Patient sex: M
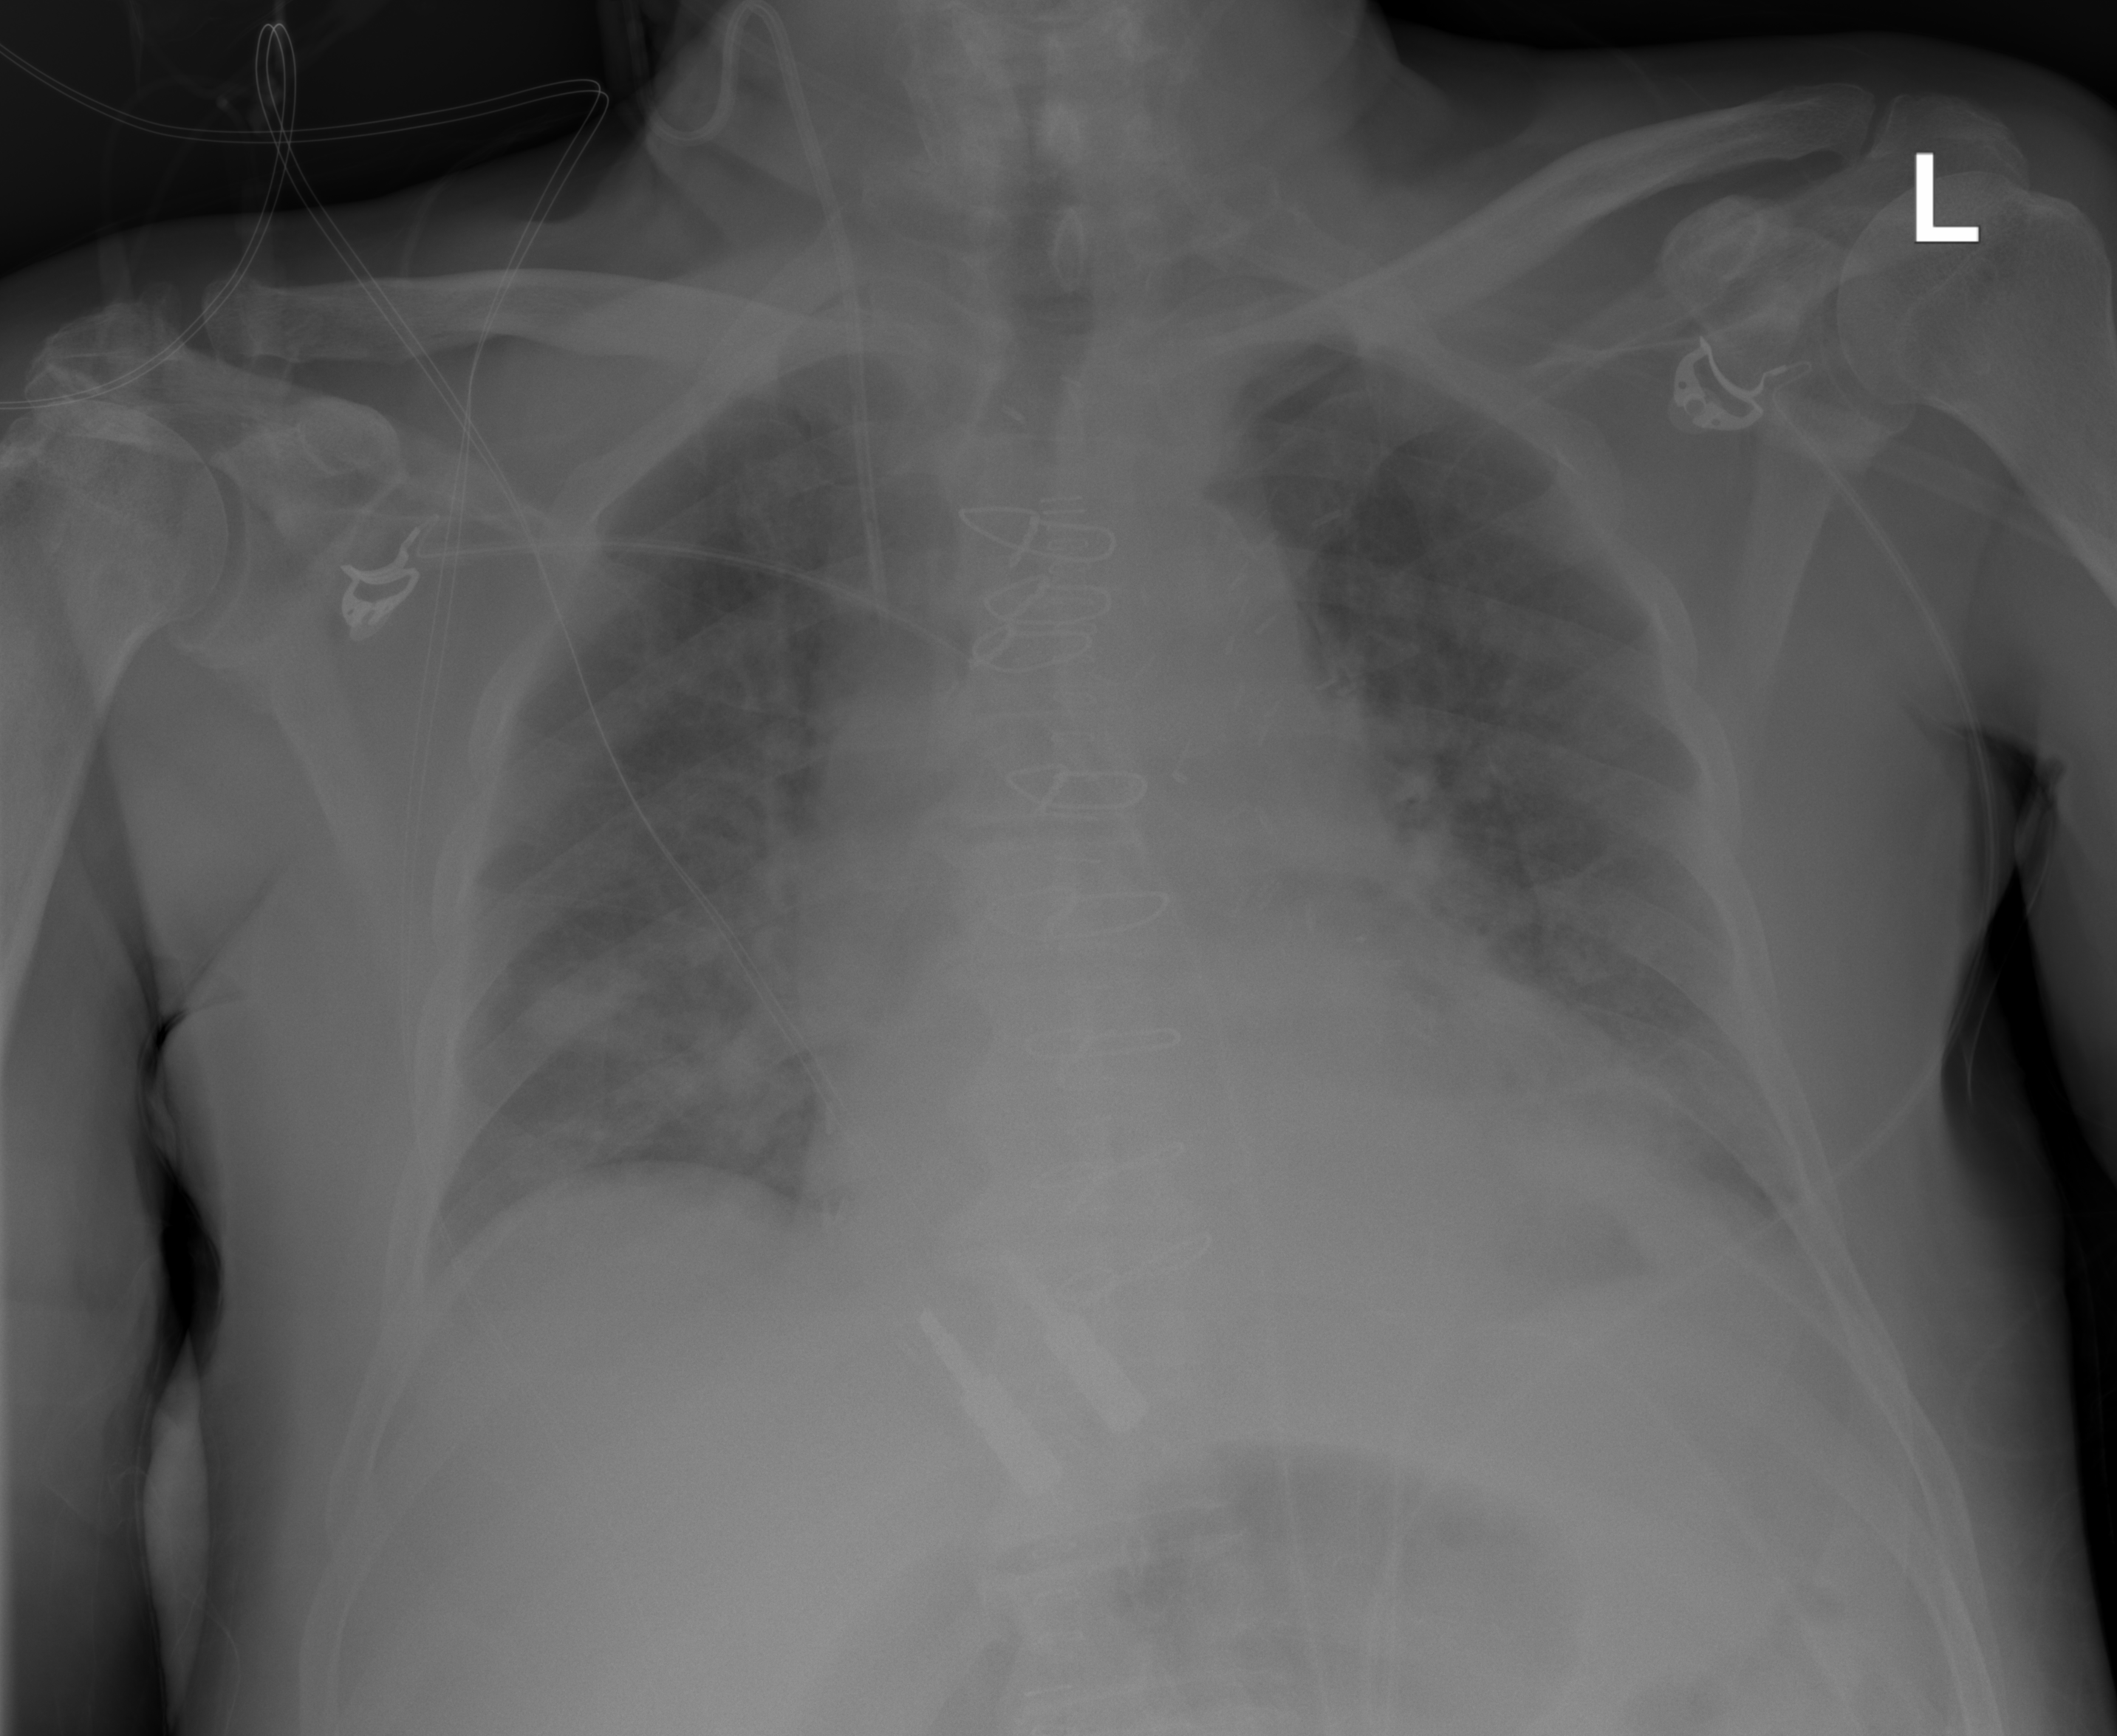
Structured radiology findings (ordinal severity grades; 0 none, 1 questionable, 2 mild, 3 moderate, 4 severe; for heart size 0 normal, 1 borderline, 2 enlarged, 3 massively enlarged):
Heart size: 2
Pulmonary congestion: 2
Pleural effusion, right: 0
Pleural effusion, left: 2
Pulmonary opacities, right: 0
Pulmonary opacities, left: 0
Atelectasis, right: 2
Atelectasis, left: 2